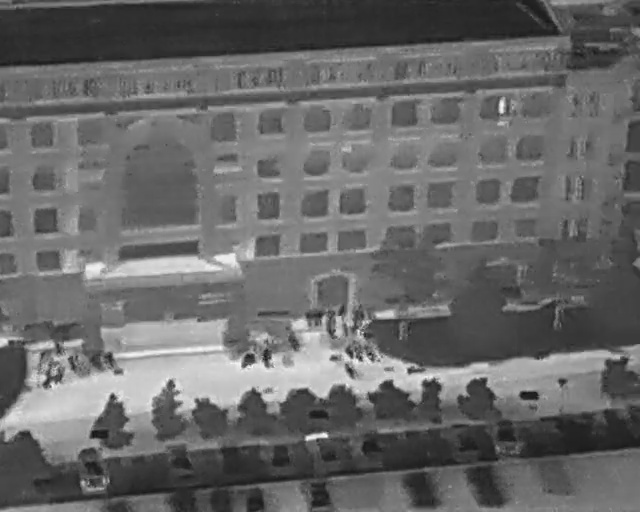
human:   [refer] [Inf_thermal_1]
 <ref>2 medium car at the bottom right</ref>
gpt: <box>[[76, 82, 82, 87, 177], [69, 83, 75, 88, 164]]</box>

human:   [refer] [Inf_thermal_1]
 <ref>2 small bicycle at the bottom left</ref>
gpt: <box>[[4, 69, 7, 71, 10], [6, 70, 8, 72, 11]]</box>

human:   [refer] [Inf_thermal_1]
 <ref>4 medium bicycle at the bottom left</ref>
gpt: <box>[[7, 70, 9, 76, 132], [9, 69, 13, 72, 142], [15, 69, 19, 72, 142], [13, 68, 16, 72, 2]]</box>

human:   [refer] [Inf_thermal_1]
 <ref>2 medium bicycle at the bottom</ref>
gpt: <box>[[37, 68, 40, 72, 2], [40, 68, 43, 71, 2]]</box>

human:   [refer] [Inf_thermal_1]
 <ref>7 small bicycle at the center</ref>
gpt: <box>[[44, 65, 47, 68, 152], [46, 60, 49, 62, 2], [48, 60, 51, 63, 2], [52, 62, 55, 64, 170], [53, 68, 55, 69, 169], [54, 68, 57, 70, 156], [56, 67, 59, 69, 156]]</box>

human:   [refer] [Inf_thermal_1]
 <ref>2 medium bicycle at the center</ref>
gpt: <box>[[49, 61, 53, 64, 2], [54, 60, 57, 63, 2]]</box>

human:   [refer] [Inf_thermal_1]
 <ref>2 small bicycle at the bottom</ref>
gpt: <box>[[53, 71, 56, 73, 151], [63, 70, 65, 74, 2]]</box>